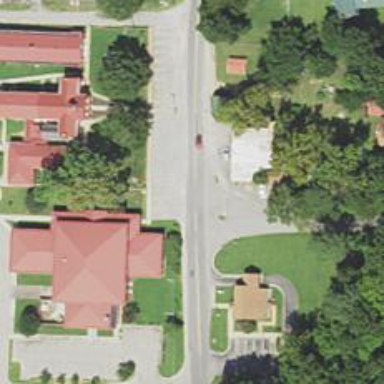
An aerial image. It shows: Park located in historic district.